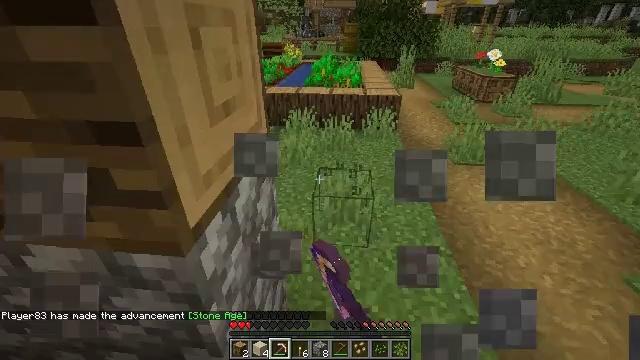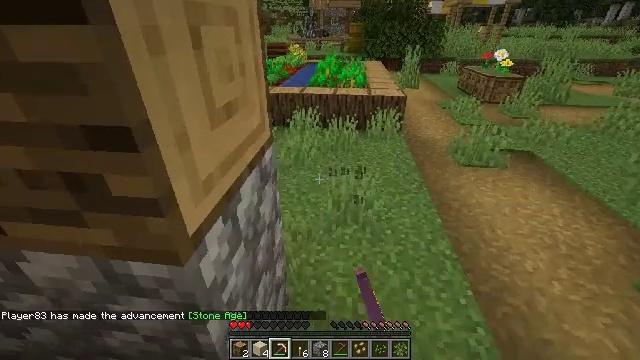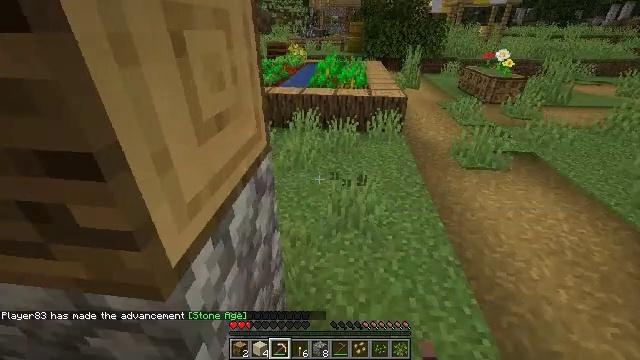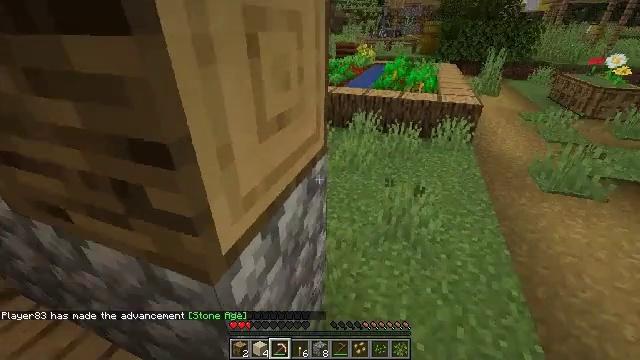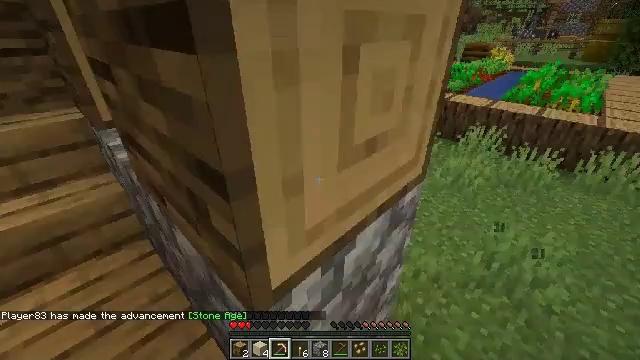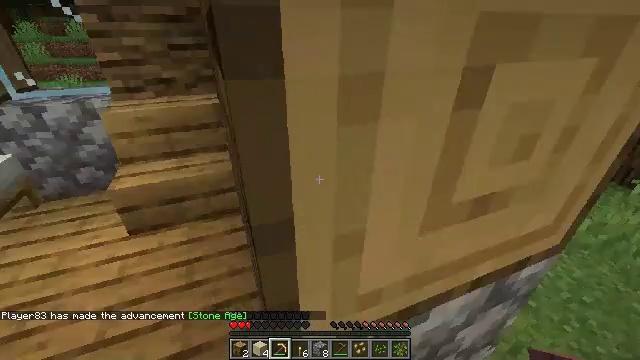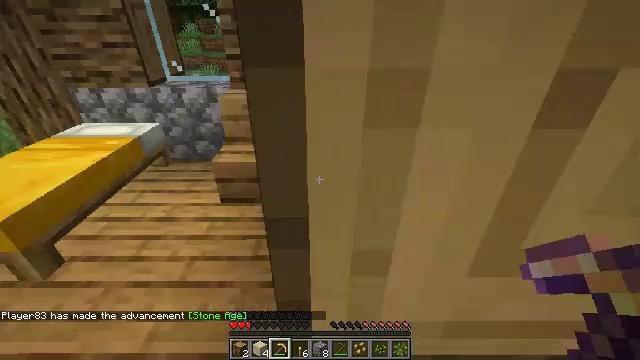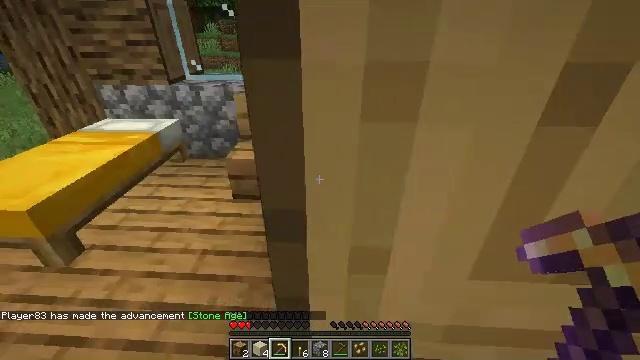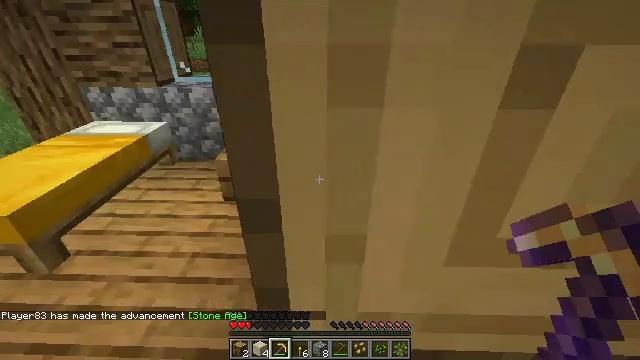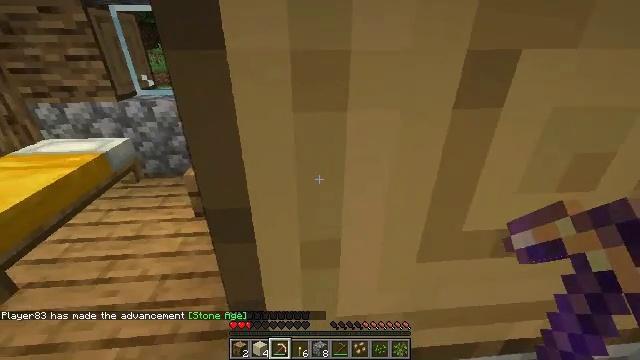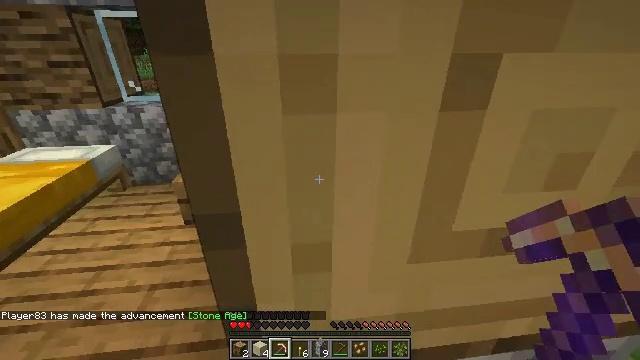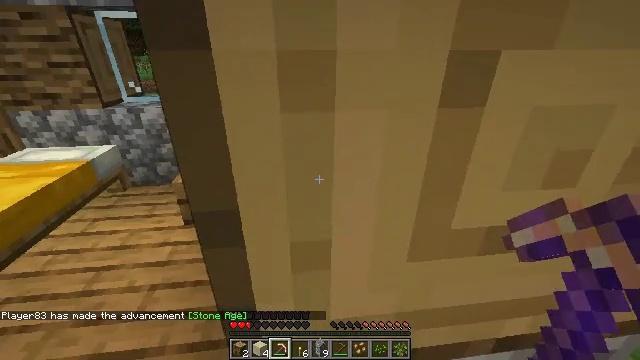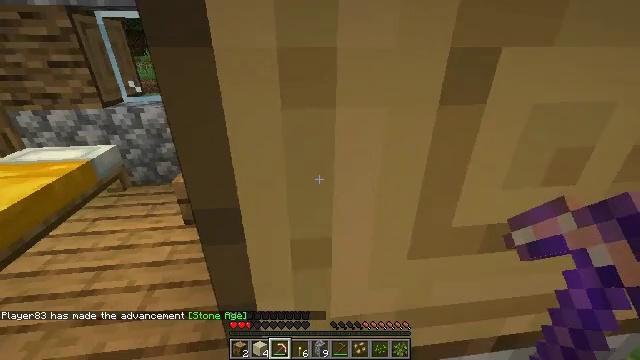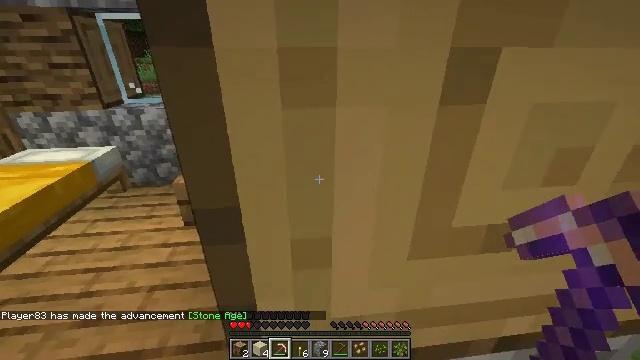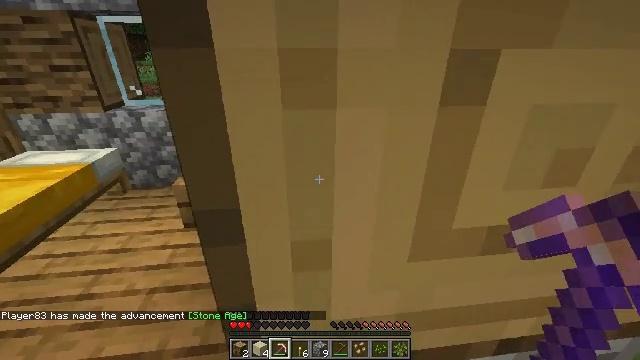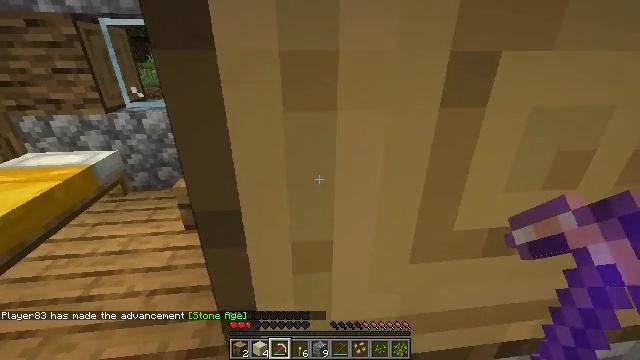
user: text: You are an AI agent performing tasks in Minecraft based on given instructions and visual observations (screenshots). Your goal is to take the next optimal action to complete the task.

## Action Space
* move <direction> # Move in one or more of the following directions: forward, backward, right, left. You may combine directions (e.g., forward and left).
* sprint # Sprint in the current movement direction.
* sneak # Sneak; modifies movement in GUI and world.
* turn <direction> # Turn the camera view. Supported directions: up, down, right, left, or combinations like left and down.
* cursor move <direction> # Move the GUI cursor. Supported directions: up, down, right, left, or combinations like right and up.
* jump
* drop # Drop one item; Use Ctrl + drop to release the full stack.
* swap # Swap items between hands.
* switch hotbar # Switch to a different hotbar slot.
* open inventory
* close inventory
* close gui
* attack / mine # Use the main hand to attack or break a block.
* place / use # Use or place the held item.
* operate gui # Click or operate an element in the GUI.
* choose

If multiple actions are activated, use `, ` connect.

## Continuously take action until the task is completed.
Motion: motion action
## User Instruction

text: Collect oak log for crafting.
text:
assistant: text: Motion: no_op
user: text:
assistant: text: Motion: move forward
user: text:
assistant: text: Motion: move forward, turn left
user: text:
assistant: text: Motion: move forward, turn left
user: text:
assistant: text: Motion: turn left
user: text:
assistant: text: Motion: turn left
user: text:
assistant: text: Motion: turn left
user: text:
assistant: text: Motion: turn right
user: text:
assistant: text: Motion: turn right and up
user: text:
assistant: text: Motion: turn right and up
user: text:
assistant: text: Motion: no_op
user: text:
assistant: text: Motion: no_op
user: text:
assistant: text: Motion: no_op
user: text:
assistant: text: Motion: no_op
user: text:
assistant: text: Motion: no_op
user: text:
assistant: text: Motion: turn left
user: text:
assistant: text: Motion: turn left
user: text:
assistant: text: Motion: no_op
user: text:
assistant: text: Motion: no_op
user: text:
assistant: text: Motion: turn up
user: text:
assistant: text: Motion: no_op
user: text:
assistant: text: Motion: no_op
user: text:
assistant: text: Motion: no_op
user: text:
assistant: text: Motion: no_op
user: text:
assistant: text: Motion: no_op
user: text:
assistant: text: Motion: no_op
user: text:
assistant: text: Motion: no_op
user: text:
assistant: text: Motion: no_op
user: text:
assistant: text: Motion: no_op
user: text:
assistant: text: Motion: no_op